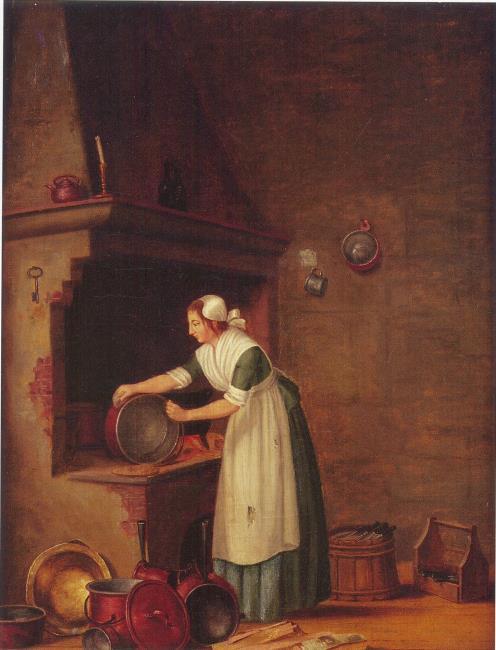
Title: A maid is pollishing copper
Artist: attributed to Per Hilleström Bukowskis (2001)
Earliest date: 1752
Latest date: 1816
Genre: painting
Iconography: teapot
Keywords: genre, kitchen, maidservant, polishing, copper, skillet, saucepan, dish (vessel for food), knife, barrel (container), candle, teapot, firewood